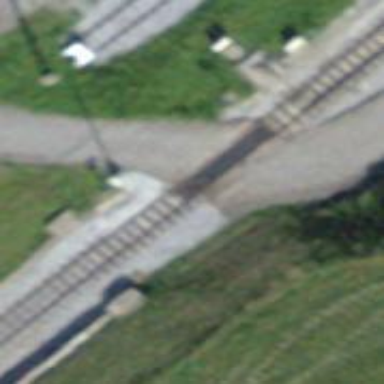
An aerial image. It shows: Narrow-gauge railway track with electrified contact line. The railway has one track.